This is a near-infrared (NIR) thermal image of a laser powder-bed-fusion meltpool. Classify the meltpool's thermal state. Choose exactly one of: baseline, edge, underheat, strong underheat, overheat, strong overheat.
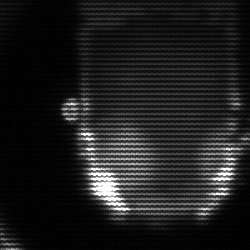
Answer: baseline